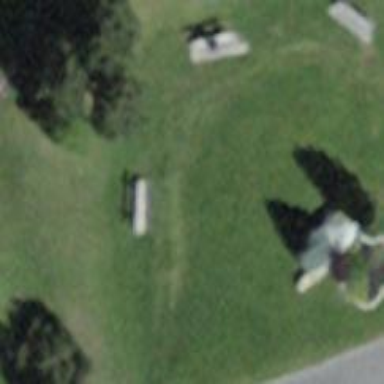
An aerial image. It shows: Burlywood bench.